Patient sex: M
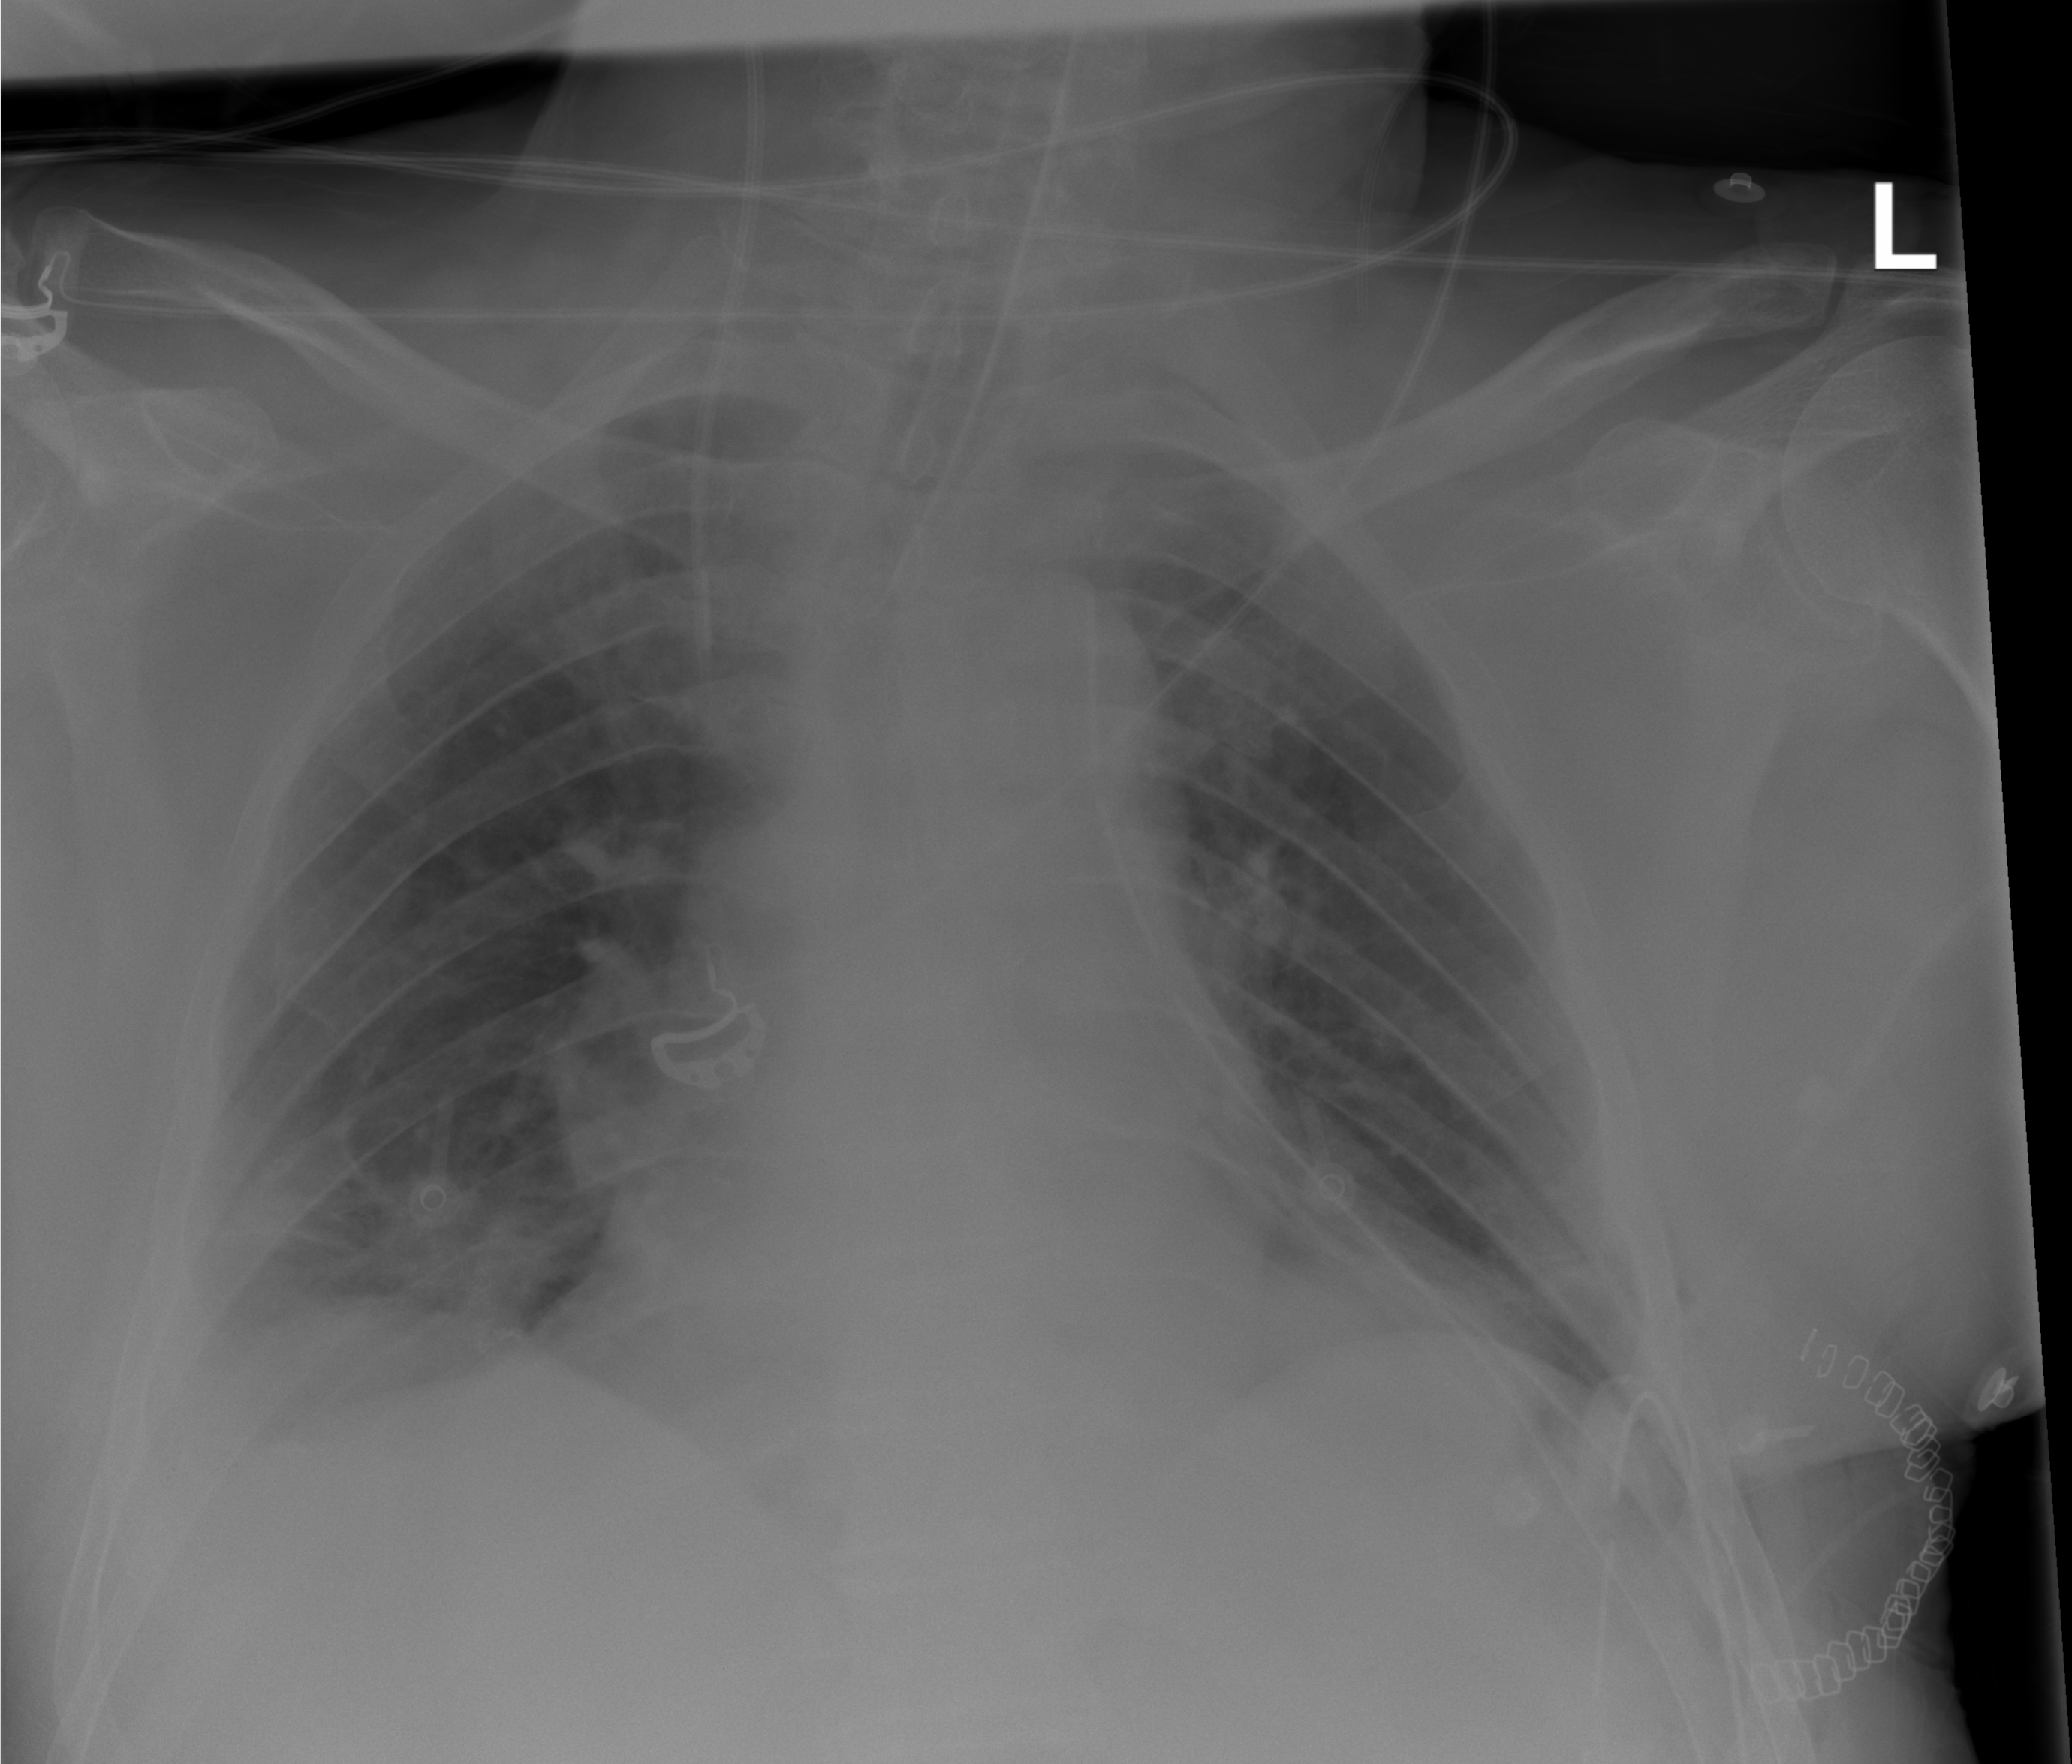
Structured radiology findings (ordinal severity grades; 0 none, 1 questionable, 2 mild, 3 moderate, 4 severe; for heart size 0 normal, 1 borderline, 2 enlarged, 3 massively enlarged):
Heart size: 0
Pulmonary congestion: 0
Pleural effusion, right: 2
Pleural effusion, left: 0
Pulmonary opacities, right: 0
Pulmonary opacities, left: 0
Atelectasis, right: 2
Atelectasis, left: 1